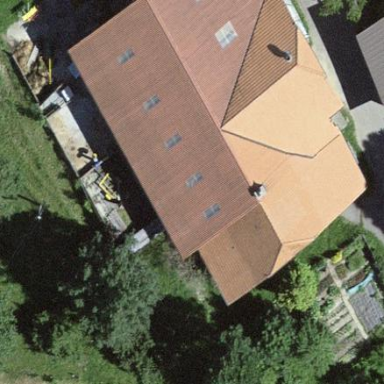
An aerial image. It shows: Farm building.